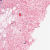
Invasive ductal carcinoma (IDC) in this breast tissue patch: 0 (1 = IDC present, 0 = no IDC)